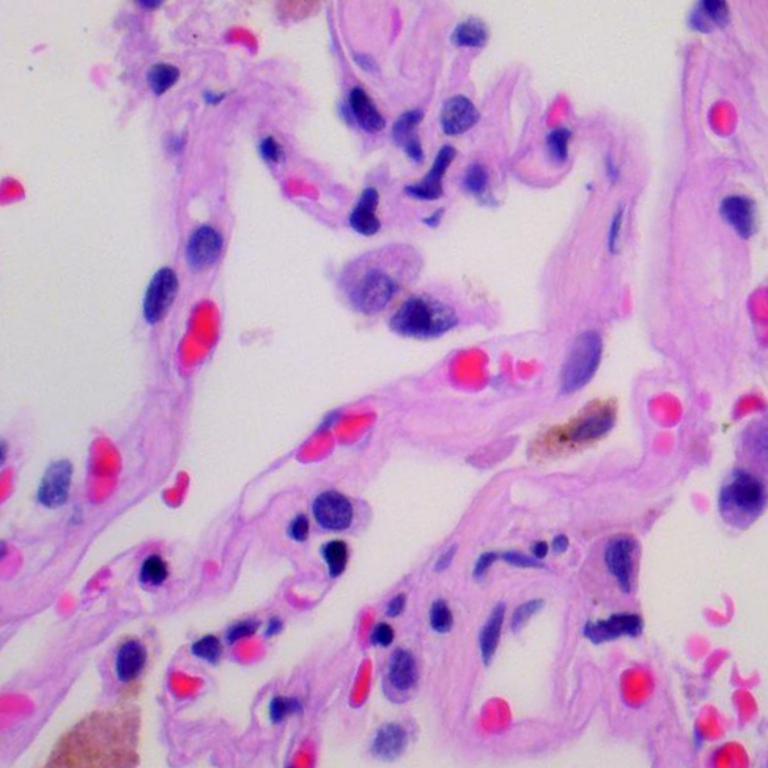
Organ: lung
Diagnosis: benign